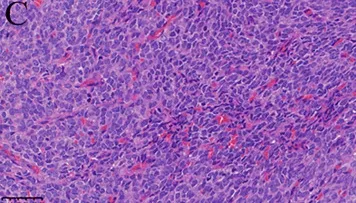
Morphology. (C) In the dense area of the tumor cells, the cells are round or irregular in shape, with less cytoplasm, uniform nuclear chromatin, and visible nucleoli and mitoses (2/10 HPF).
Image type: pathology (h&e)